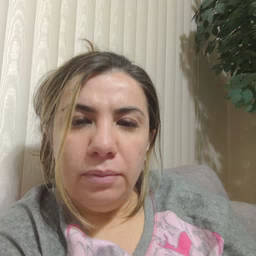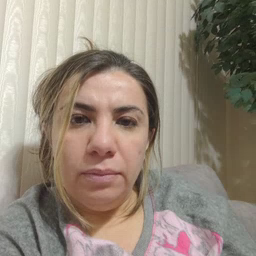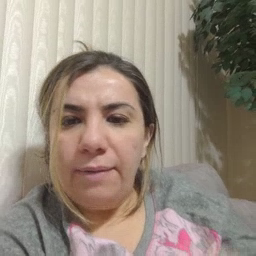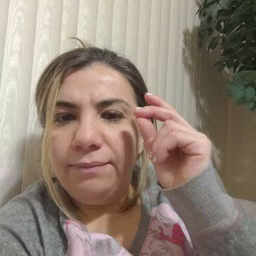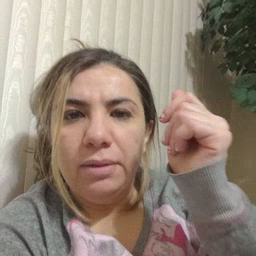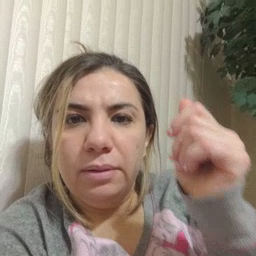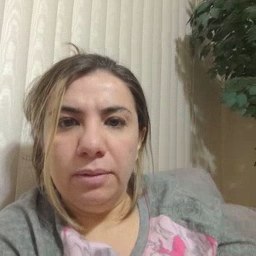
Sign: fast